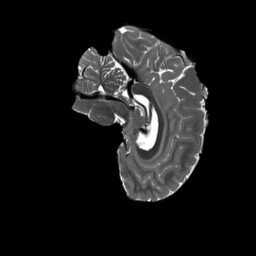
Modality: T2w
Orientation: sagittal
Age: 19
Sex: female
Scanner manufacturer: siemens
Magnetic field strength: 3 T
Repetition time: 3.2 s
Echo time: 0.566 s